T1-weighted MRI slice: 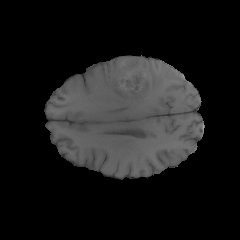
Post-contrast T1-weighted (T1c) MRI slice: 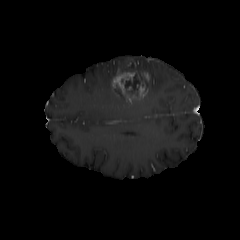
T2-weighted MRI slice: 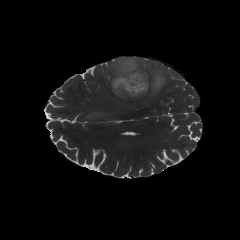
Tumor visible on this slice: yes